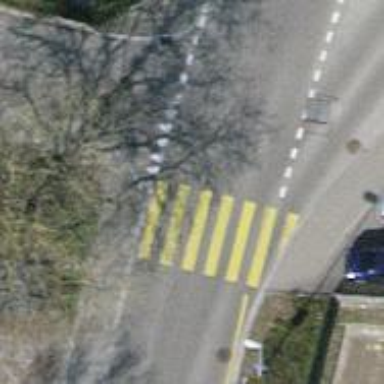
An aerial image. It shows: Marked crossing with zebra markings on the road.